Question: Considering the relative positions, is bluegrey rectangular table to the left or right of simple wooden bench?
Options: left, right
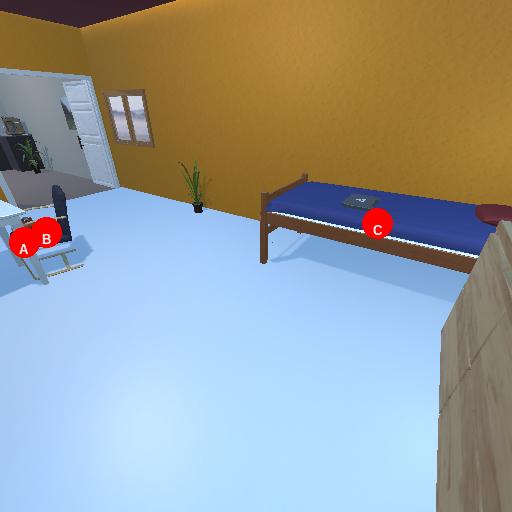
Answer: left